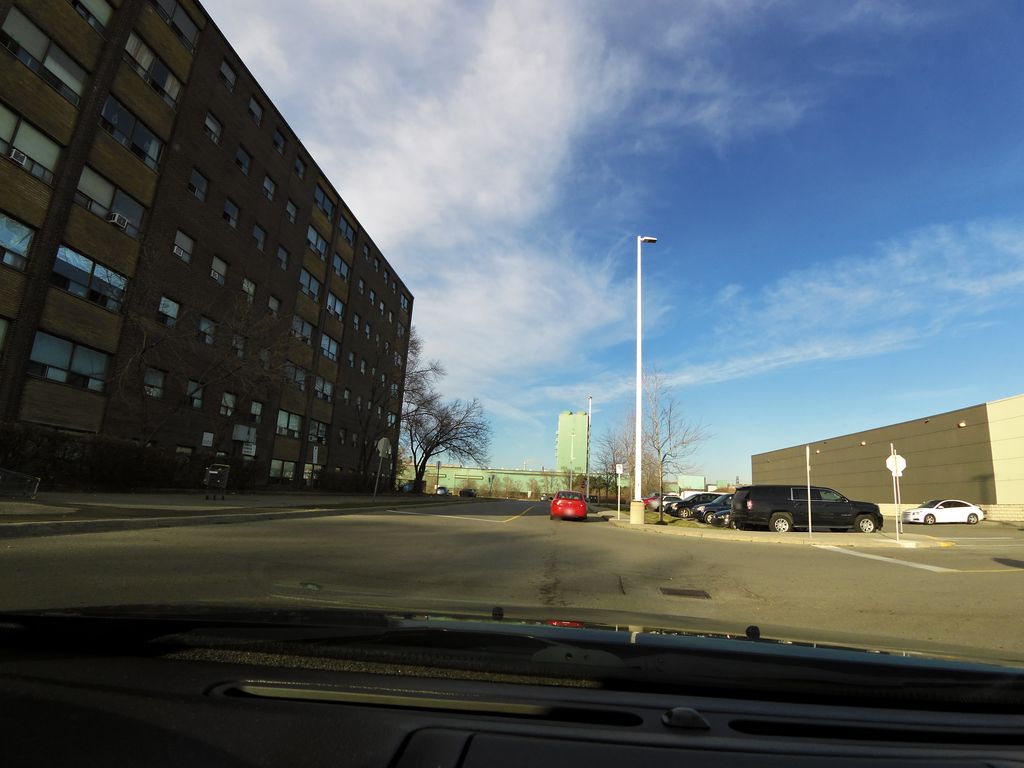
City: hamilton